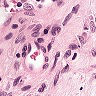
Metastatic tissue present: no